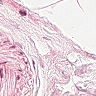
Metastatic tissue present: no